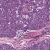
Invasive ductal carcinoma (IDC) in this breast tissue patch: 0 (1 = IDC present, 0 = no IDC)